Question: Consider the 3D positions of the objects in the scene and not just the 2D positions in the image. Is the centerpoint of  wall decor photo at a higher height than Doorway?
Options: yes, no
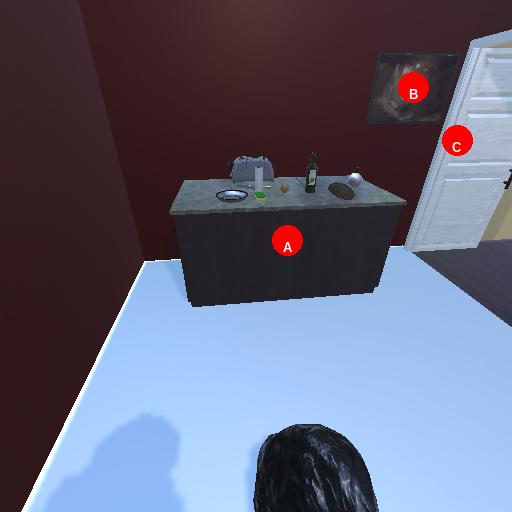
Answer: yes